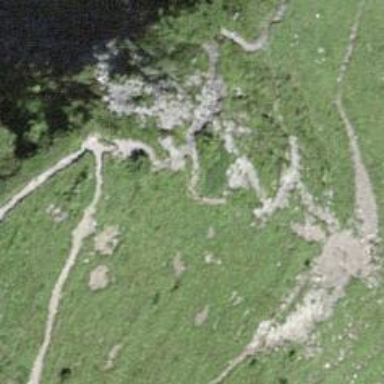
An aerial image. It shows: Ground path.